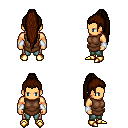
a pixel art fantasy rpg character, male body template, human, tanned skin, brown tunic, teal pants, brown extra-long topknot hairstyle, white cloth bracers, gold boots, four views (front, back, left, right), 2x2 character sprite sheet, small pixel art, hard edges, no anti-aliasing